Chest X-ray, PA view. Patient: 46 years old, sex M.
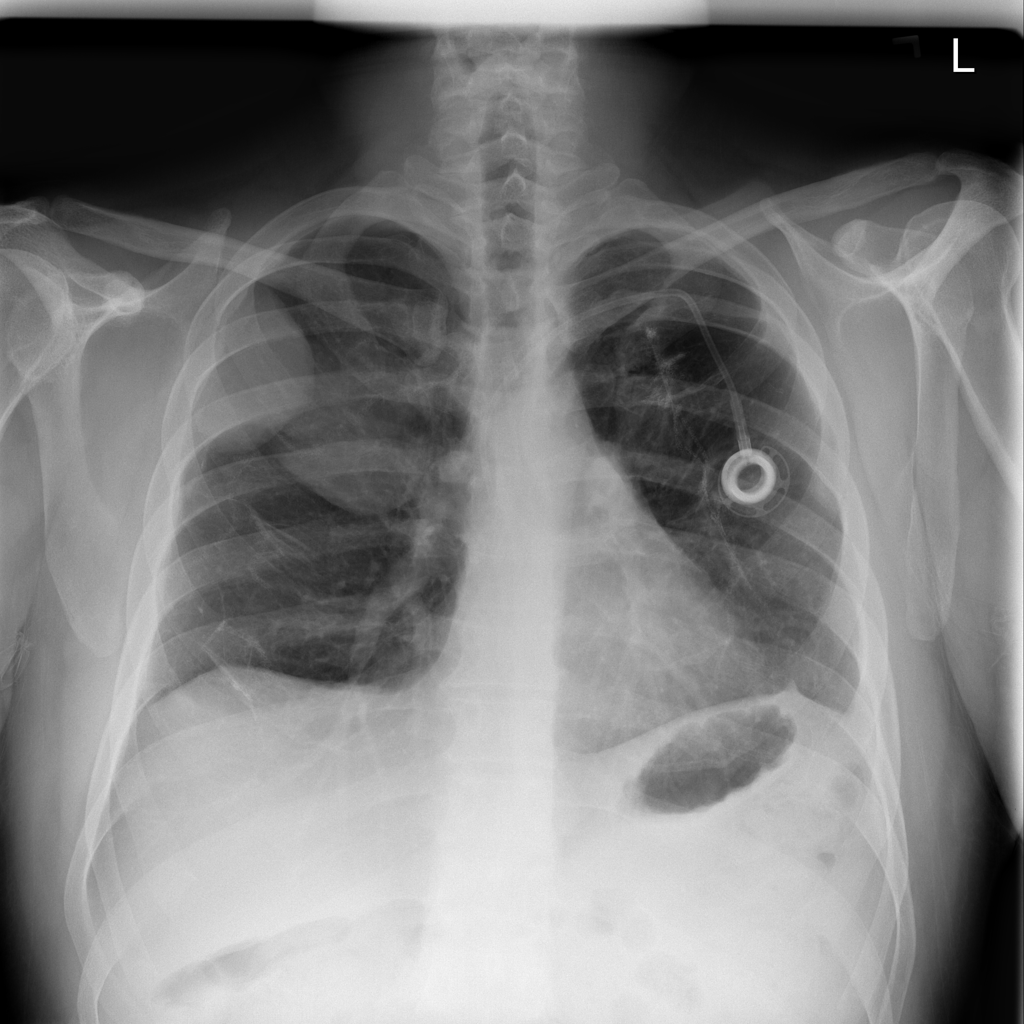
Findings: Mass